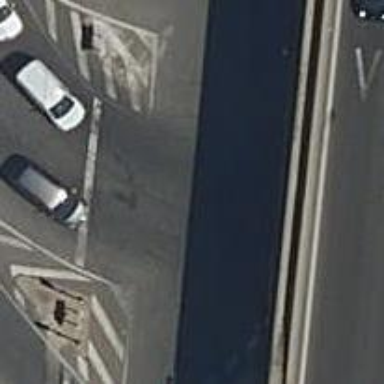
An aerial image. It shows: Road with traffic signals.